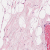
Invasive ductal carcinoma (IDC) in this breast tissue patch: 0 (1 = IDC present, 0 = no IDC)